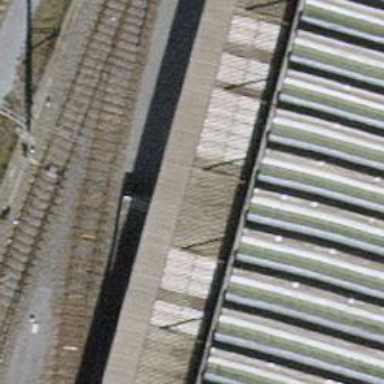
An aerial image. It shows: Railway buffer stop.